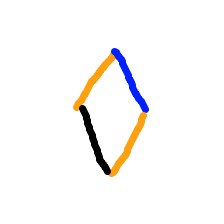
Shape: rhombus